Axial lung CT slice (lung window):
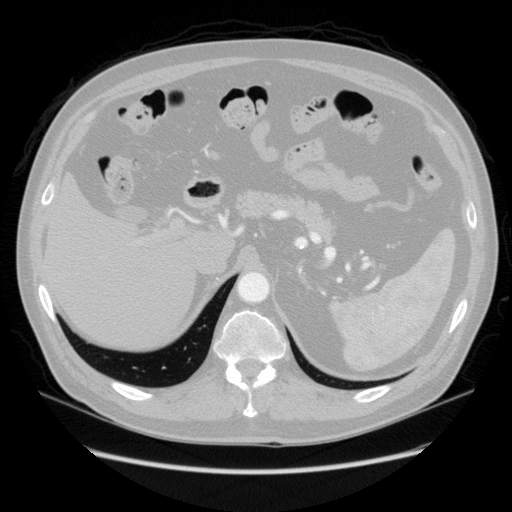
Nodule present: no